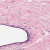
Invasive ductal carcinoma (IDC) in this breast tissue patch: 0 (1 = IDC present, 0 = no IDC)